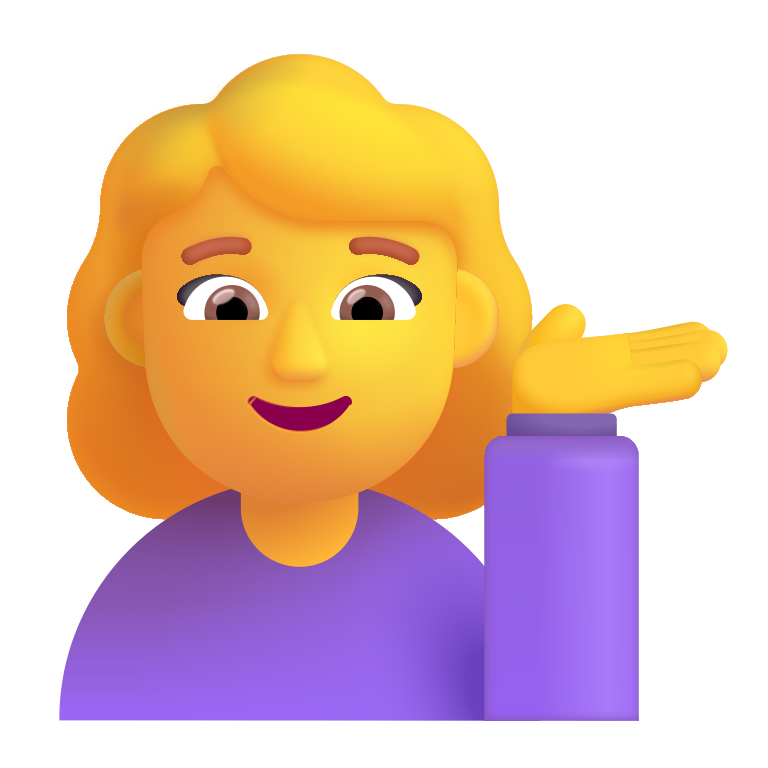
woman tipping hand color default